Field crop: tomato
Growth stage: 1
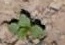
Species: solanum